Question: In my application I am displaying places using markers on google maps. But I am marking all the available places at once which I don't want to do. I wanted to display the places which only fits into the screen by fetching the maps coordinates as shown below:

I wanted only to fetch the places that are available in this range from the source by sending the coordinates of the maps. I am not sure whether I should capture all the 4-coordinates from the corners of the screen?
Can anyone help me to figure out this?
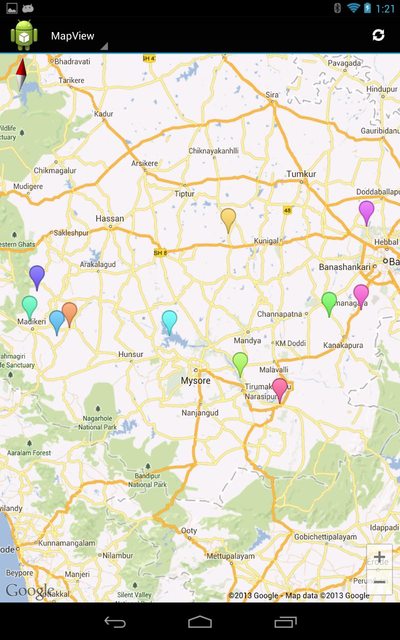
Answer: You can get those by using this method:
'''
yourMapView.getMap().getCameraPosition();
'''
This returns you a <URL> object. The coordinates of the camera is given by the field and the zoom level by the field . Now you should be able to calculate the aproximate coordinates of the screen corners.